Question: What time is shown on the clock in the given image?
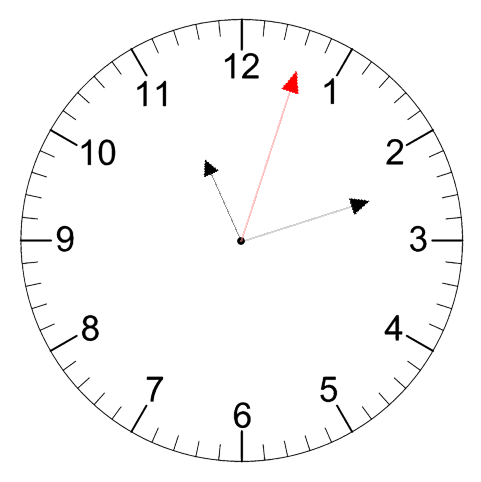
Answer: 11:12:03